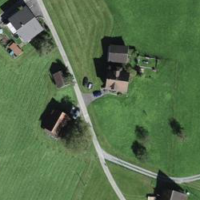
EUNIS habitat code: 24
Species observed at this site:
Urtica dioica
Lathyrus pratensis
Tanacetum parthenium